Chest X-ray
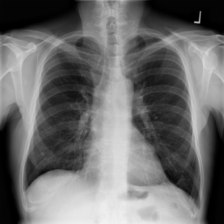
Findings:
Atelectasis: negative
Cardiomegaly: negative
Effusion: negative
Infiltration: negative
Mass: negative
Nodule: positive
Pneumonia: negative
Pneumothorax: negative
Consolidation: negative
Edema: negative
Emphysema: negative
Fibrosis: negative
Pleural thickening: negative
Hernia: negative